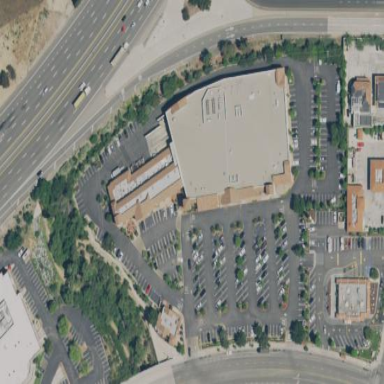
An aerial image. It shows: Retail building housing supermarket.